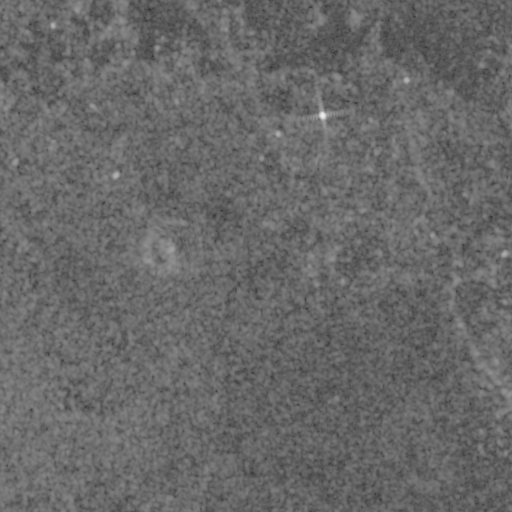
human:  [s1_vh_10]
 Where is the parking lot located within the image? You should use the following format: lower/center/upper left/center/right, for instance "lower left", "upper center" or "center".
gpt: The parking lot is located in the center left of the image.
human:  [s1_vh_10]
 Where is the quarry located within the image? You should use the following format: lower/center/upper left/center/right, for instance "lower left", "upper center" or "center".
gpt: There is no quarry in the image.

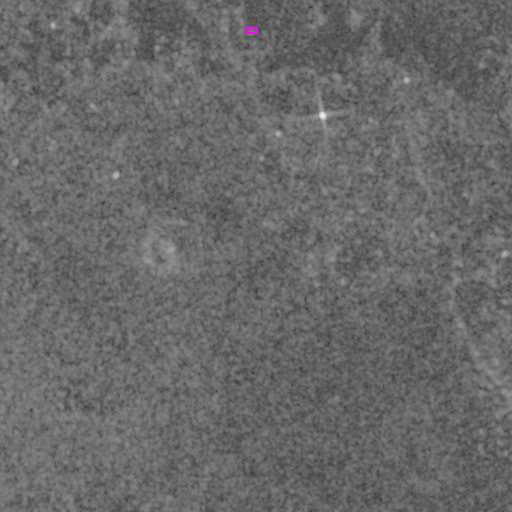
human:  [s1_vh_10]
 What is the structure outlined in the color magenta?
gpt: The structure outlined in magenta is a building.
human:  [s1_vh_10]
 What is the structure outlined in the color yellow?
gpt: There is no yellow outline.